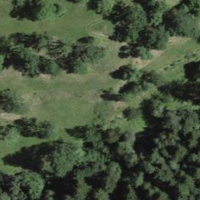
EUNIS habitat code: 24
Species observed at this site:
Neotinea ustulata